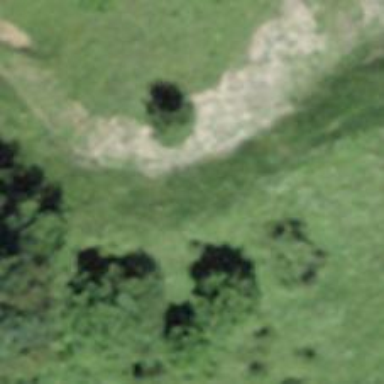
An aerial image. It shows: Grass track with grade5 track type.